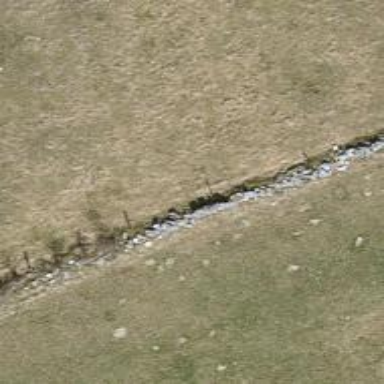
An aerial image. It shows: Dry stone wall barrier.